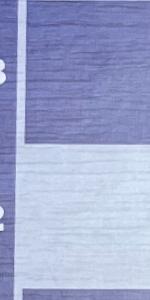
Label: Empty